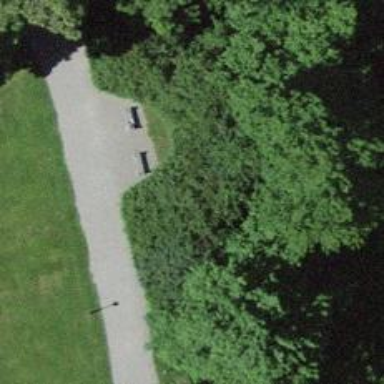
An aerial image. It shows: Bench for seating.